Aerial crown-view tile of a tropical tree (Barro Colorado Island, Panama), acquired 20250915:
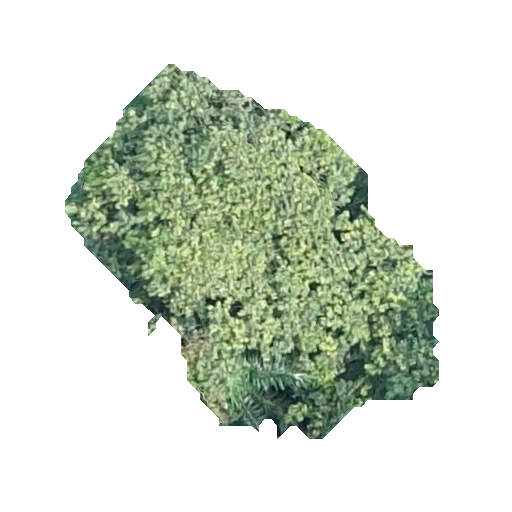
Species: Luehea seemannii
GBIF accepted scientific name: Luehea seemannii
Crown area: 122.594 m²